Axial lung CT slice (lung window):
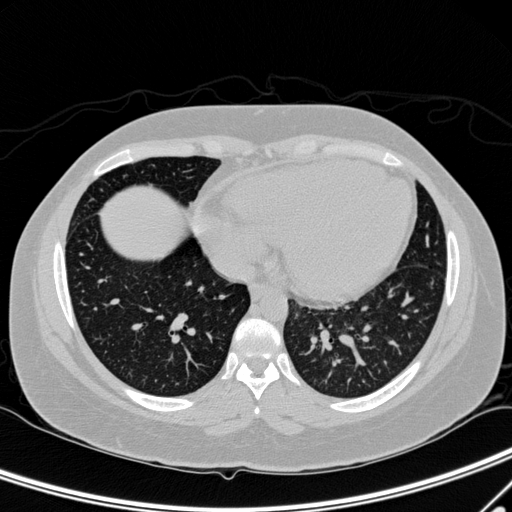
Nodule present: no